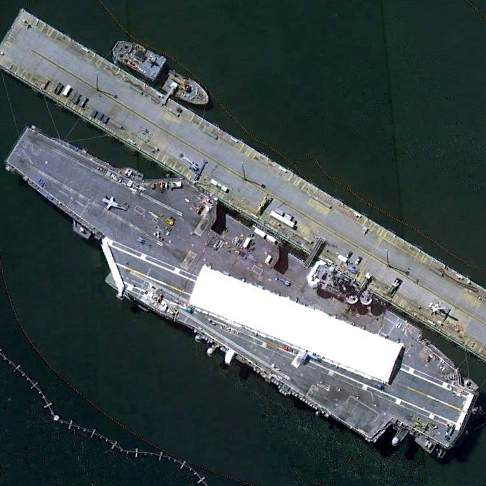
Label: aircraft_carrier